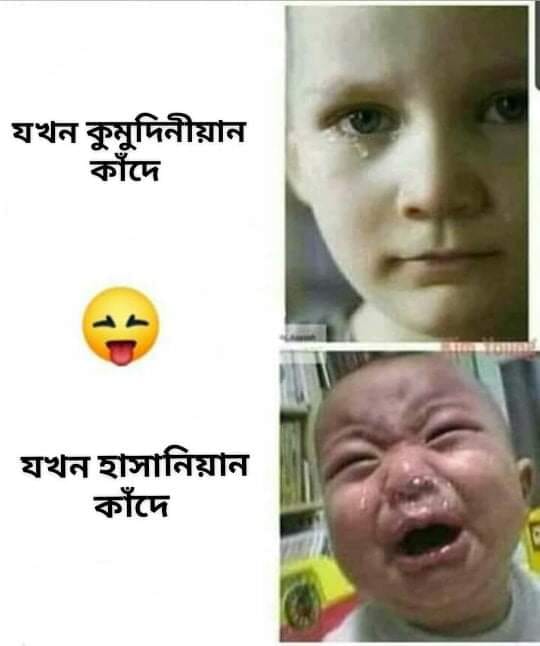
Caption: যখন কুমুুদিনীয়ান কাঁদে     যখন হাসানিয়ান কাঁদে
Label: non-hate